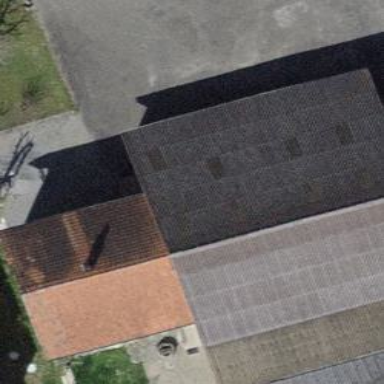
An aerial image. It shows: Hangar building.